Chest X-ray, AP view. Patient: 58 years old, sex M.
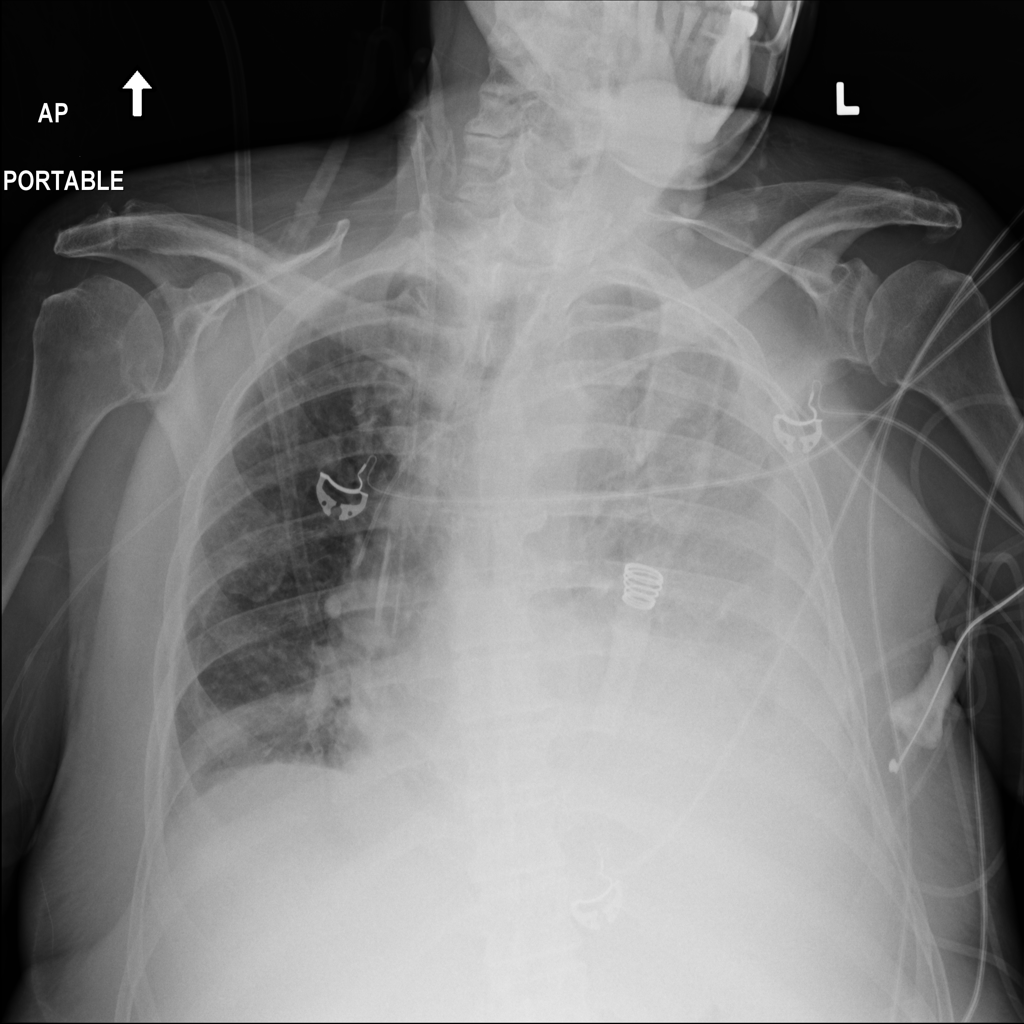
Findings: Effusion